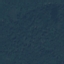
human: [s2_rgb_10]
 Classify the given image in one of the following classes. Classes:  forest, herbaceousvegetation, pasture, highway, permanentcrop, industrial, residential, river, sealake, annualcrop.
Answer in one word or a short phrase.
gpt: Forest